Question: I'm trying to set up Play Services for development. And I think I have installed all the necessary packages:

But at my '<sdk>/extras/google/google_play_services/libproject/' there's nothing named as 'google-play-services-lib'
'''
~/android-sdk-linux/extras/google/google_play_services/libproject$ ls -Ra.:
. .. maps.jar
'''
(There's simple no such directory as 'google-play-services_lib' as indicated by the guide <URL>...
So am I missing something?
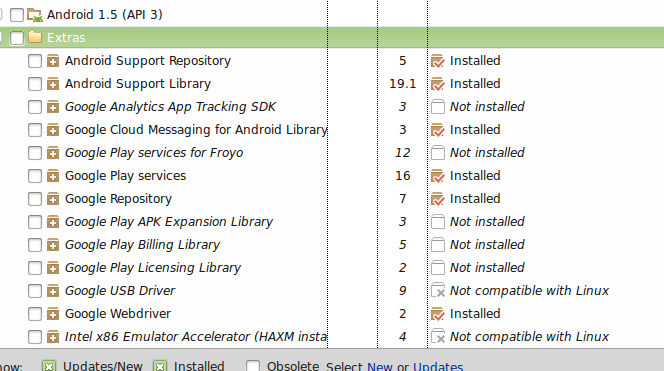
Answer: I end up getting a copy from others, putting it under the path. And now it works fine. (Still, just a workaround.